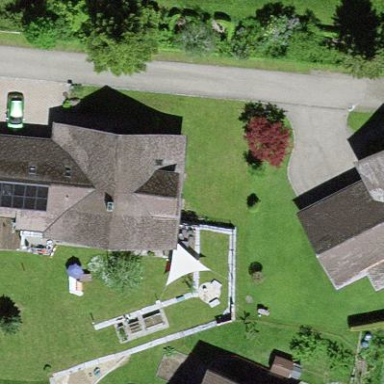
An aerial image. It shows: Detached building with gabled roof.